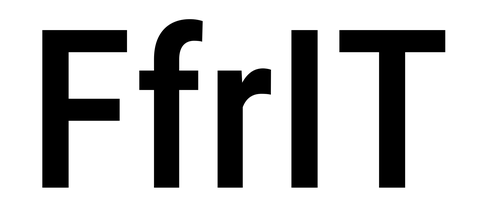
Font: Roboto_Condensed_Medium